Question: Hi am trying to design a android app.
I have added a background color for my activity. my problem is the background color get filled the entire screen if there is content only. currently it looks like this.

Only half of the page is filled with background color.
can someone help me to fill the background with entire color.
Here is my xml code.
'''
<ScrollView xmlns:android="http://schemas.android.com/apk/res/android"
android:id="@+id/ScrollView01"
android:layout_width="fill_parent"
android:layout_height="fill_parent" >
<RelativeLayout xmlns:android="http://schemas.android.com/apk/res/android"
xmlns:tools="http://schemas.android.com/tools" android:layout_width="fill_parent"
android:layout_height="fill_parent" android:paddingLeft="@dimen/activity_horizontal_margin"
android:paddingRight="@dimen/activity_horizontal_margin"
android:paddingTop="@dimen/activity_vertical_margin"
android:paddingBottom="@dimen/activity_vertical_margin"
tools:context="lk.agent.certislanka.certisagenttracking.ForgotPassword"
android:background="#ffd4d4d4">
<TextView
android:layout_width="wrap_content"
android:layout_height="wrap_content"
android:textAppearance="?android:attr/textAppearanceLarge"
android:text="@string/forgot_password"
android:id="@+id/txt_v_forgot_password"
android:layout_alignParentTop="true"
android:layout_alignParentStart="true"
android:layout_marginTop="64dp" />
<EditText
android:layout_width="match_parent"
android:layout_height="wrap_content"
android:inputType="textEmailAddress"
android:singleLine="true"
android:hint="Enter Email Address"
android:ems="10"
android:id="@+id/et_email"
android:layout_below="@+id/txt_v_forgot_password"
android:layout_alignParentStart="true"
android:layout_marginTop="33dp" />
<Button
android:layout_width="match_parent"
android:layout_height="wrap_content"
android:text="@string/Submit"
android:id="@+id/btn_reset_password"
android:background="#F89B22"
android:layout_below="@+id/et_email"
android:layout_alignParentEnd="true"
android:layout_marginTop="22dp" />
</RelativeLayout>
</ScrollView>
'''
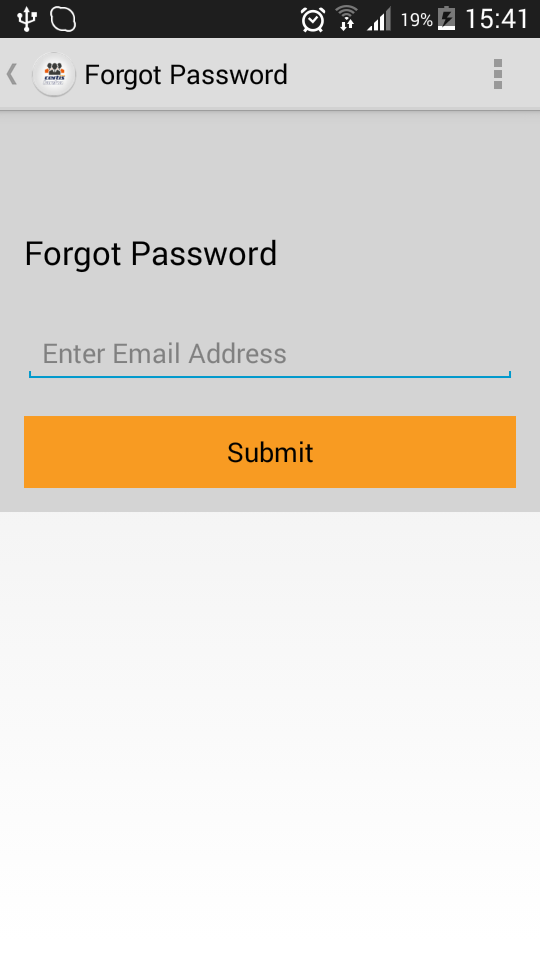
Answer: Set the ScrollView's fillViewport attribute to "true":
'''
<ScrollView xmlns:android="http://schemas.android.com/apk/res/android"
android:id="@+id/ScrollView01"
android:layout_width="fill_parent"
android:layout_height="fill_parent"
android:fillViewport="true">
'''